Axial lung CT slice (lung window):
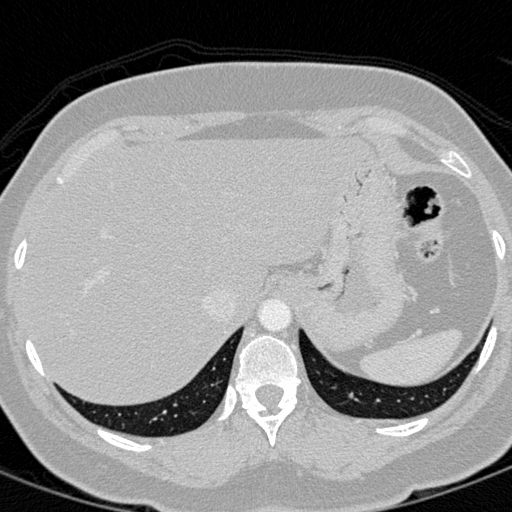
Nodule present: no